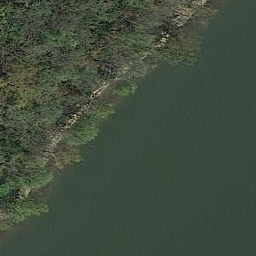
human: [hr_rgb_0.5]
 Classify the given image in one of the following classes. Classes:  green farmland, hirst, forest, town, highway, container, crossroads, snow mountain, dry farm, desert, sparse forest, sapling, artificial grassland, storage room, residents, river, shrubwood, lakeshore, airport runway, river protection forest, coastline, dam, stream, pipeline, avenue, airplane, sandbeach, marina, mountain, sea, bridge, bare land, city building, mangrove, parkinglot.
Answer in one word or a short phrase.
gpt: river protection forest